Question: Using Visual Studio 2013 Professional, I create a new project.
Choose Visual Basic, then Web, then Web Application. I choose MVC. No Authentication. Create.
Then I add an Area called "Test". A Controller called "Test" and a view called "Index".
I hit F5, project builds and runs and gives me HTTP 404
I do THE EXACT SAME THING (literally the same steps), except choose C# instead of Visual Basic when creating the Web Application. And it works.
Yes, AreaRegistration.RegisterAllAreas() is called. It's a default new project with steps described above, but it's simply not working, whereas the C# version is.
Why is this, how can I fix it? My client needs it in VB.NET, not C#
Here's what RouteDebugger says:
'''
Matches Current Request | Url | Defaults | Constraints | DataTokens
False | __browserLink/requestData/{requestId} (null) (null) (null)
True | Test/{controller}/{action}/{id} action = Index, id = UrlParameter.Optional (empty) Namespaces = WebApplication2.Areas.Test.*, area = Test, UseNamespaceFallback = False
False | {resource}.axd/{*pathInfo} (null) (empty) (null)
True | {controller}/{action}/{id} controller = Home, action = Index, id = UrlParameter.Optional (empty) (empty)
True | {*catchall} (null) (null) (null)
'''

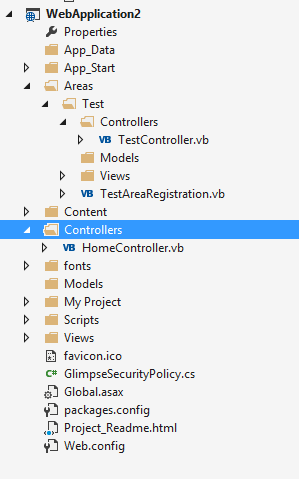
Answer: Thanks to this post: <URL>
It highlights that, by default, VB.NET Areas Controllers do not automatically add the namespace, which is required for this to work. After adding: 'Namespace Areas.Test.Controllers' to the TestController it worked.
Thank you Microsoft for making this such a difficult and stupid experience.